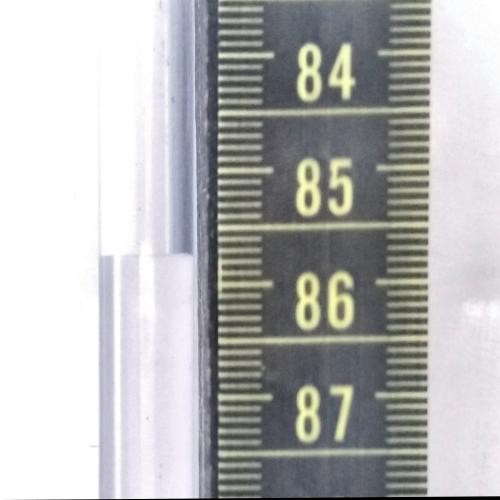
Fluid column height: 85.7 cm